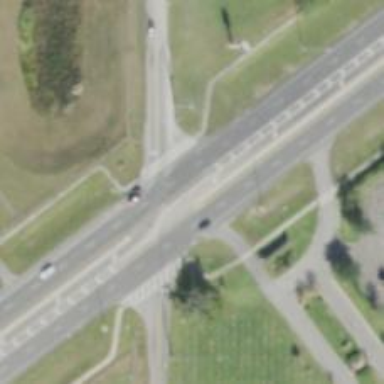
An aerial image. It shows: Primary link highway.